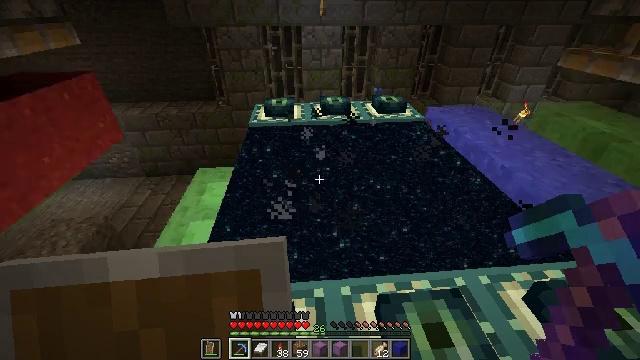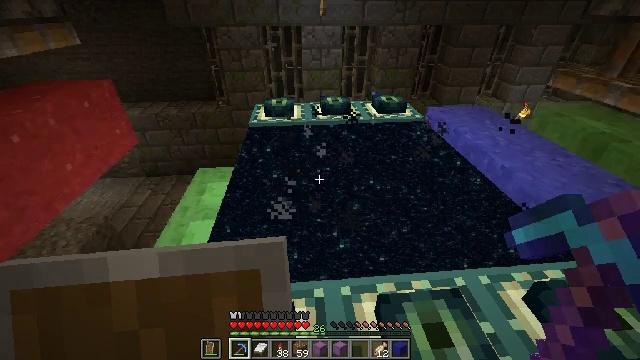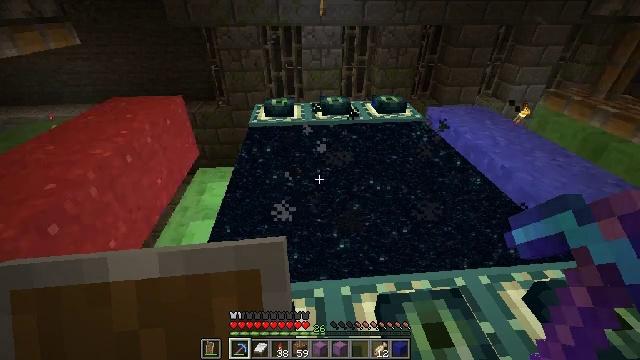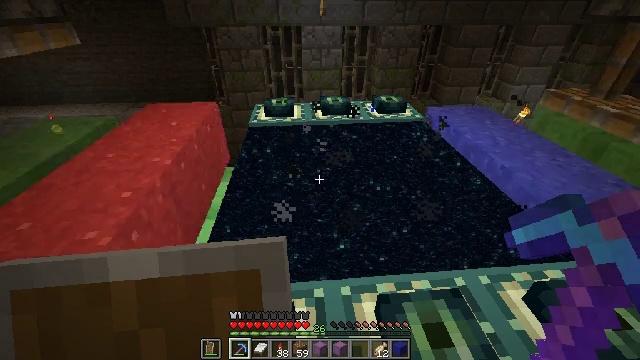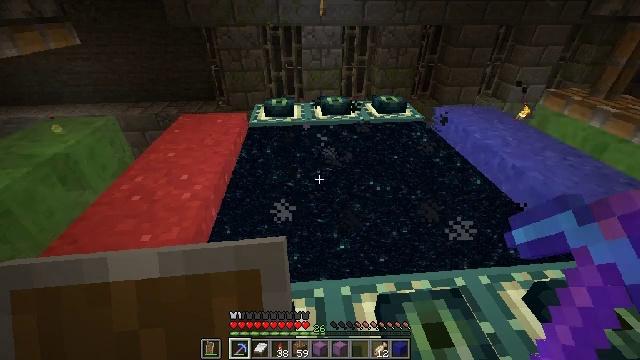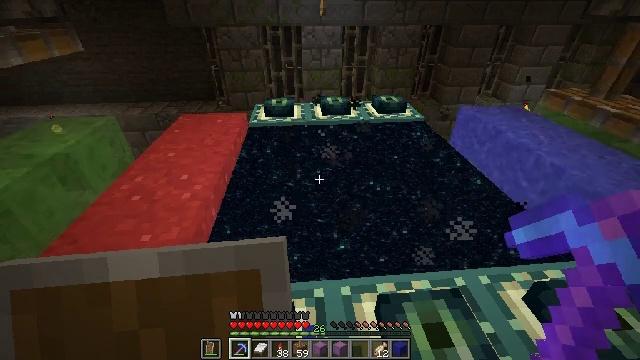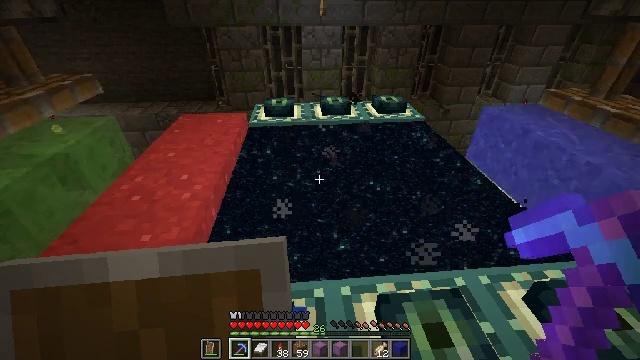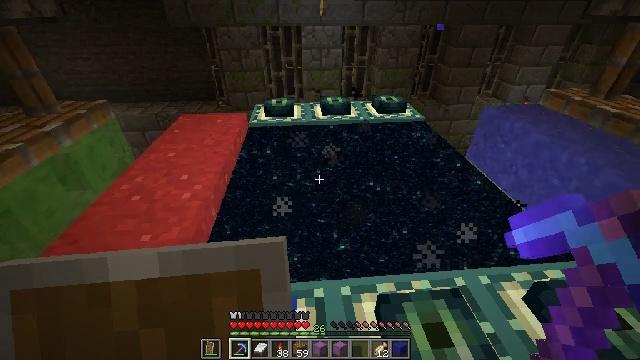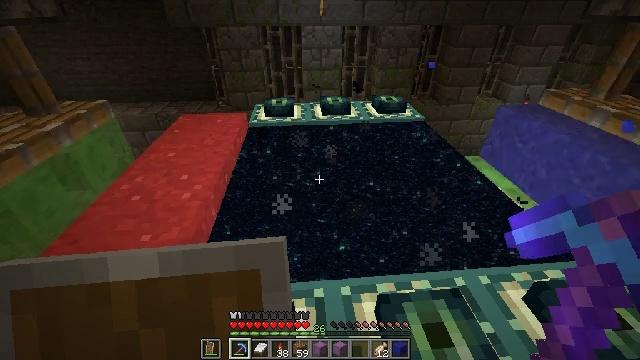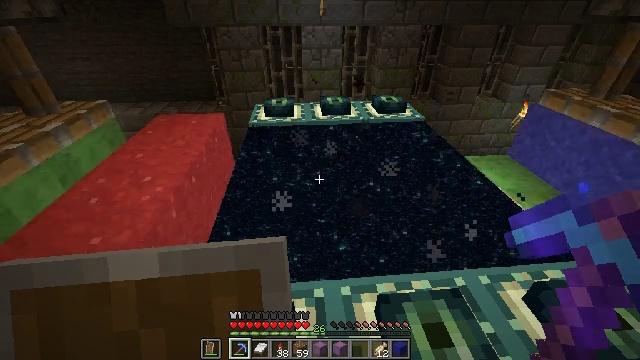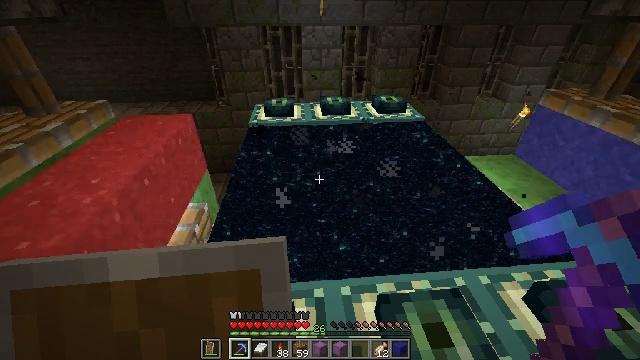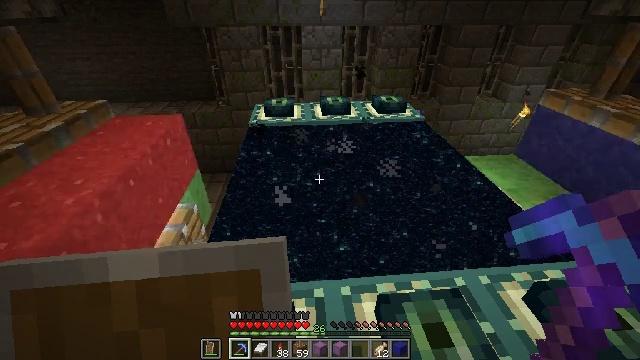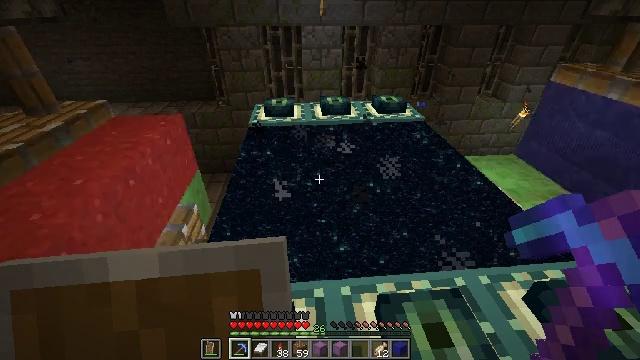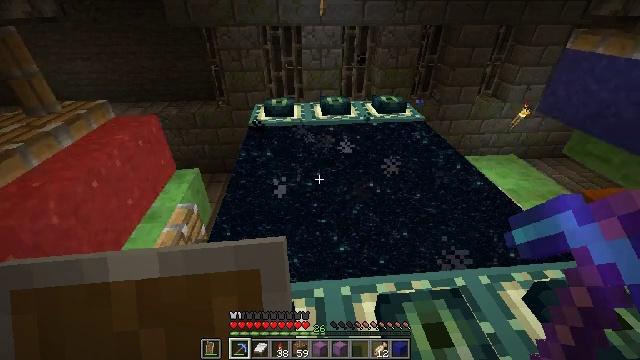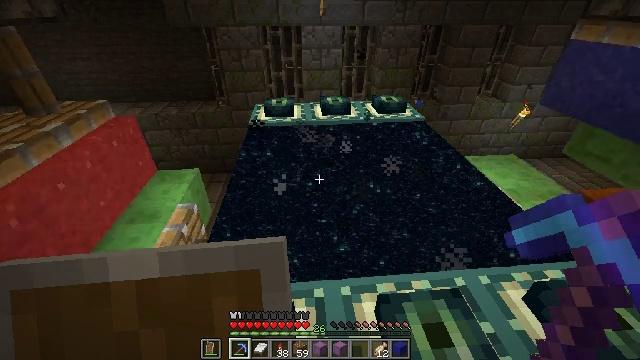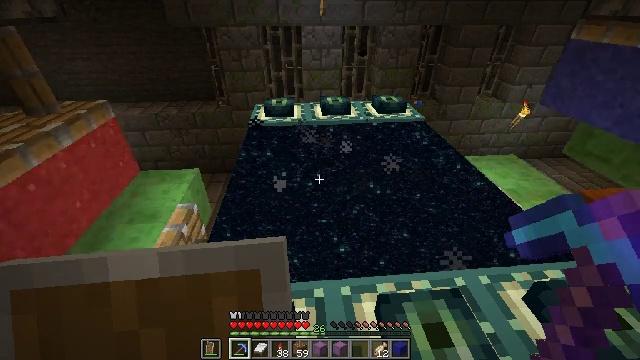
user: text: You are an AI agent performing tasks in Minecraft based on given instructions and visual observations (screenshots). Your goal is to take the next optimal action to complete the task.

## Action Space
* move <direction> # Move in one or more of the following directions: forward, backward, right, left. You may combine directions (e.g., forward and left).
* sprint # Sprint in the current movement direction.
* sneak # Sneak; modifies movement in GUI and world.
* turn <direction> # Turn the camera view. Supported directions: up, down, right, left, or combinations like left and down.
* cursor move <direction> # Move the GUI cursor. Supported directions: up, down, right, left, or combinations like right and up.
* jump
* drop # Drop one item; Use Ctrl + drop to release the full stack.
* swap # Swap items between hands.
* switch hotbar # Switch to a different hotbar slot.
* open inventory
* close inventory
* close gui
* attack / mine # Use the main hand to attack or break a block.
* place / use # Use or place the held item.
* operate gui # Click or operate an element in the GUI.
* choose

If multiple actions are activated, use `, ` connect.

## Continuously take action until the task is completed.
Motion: motion action
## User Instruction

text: Use a shovel to collect blue concrete powder.
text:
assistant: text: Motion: no_op
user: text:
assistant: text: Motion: no_op
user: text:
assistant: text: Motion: no_op
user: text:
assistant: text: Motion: no_op
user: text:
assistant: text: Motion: no_op
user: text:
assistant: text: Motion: no_op
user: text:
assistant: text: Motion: no_op
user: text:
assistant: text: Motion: no_op
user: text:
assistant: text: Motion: no_op
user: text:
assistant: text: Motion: no_op
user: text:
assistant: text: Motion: no_op
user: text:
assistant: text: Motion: no_op
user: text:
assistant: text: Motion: no_op
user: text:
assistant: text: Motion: no_op
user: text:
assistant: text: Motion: no_op
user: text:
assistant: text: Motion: no_op
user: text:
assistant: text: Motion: no_op
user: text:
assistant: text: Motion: no_op
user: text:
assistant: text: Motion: no_op
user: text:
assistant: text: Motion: no_op
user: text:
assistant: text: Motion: no_op
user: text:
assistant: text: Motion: no_op
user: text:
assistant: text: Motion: no_op
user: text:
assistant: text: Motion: no_op
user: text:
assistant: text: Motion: no_op
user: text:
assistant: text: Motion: no_op
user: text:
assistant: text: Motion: no_op
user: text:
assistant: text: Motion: no_op
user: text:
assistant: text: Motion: no_op
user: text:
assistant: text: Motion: no_op